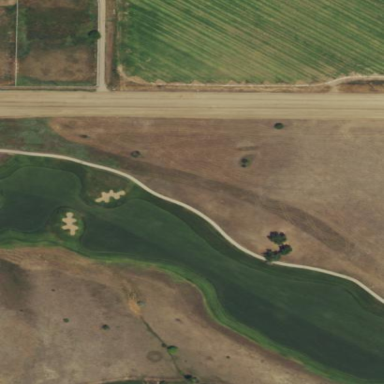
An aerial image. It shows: Rough area on grassy golf course.